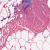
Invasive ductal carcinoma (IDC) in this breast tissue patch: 0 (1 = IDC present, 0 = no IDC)